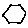
Label: hexagon